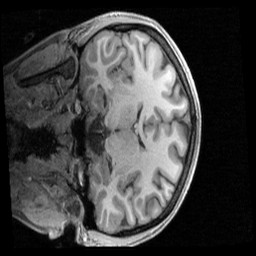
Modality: T1w
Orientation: coronal
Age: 22
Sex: female
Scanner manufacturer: siemens
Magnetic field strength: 3 T
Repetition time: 2.4 s
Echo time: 0.00231 s